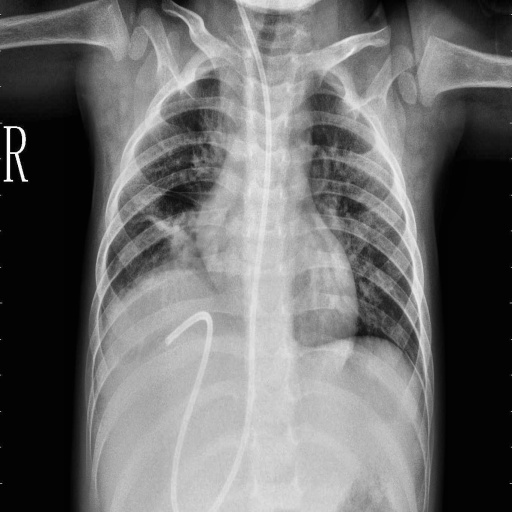
Finding: PNEUMONIA